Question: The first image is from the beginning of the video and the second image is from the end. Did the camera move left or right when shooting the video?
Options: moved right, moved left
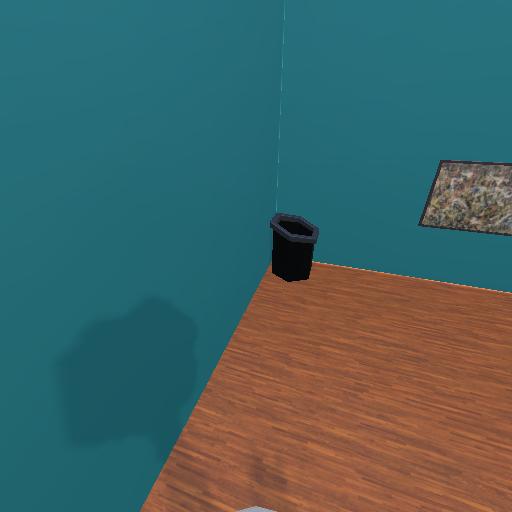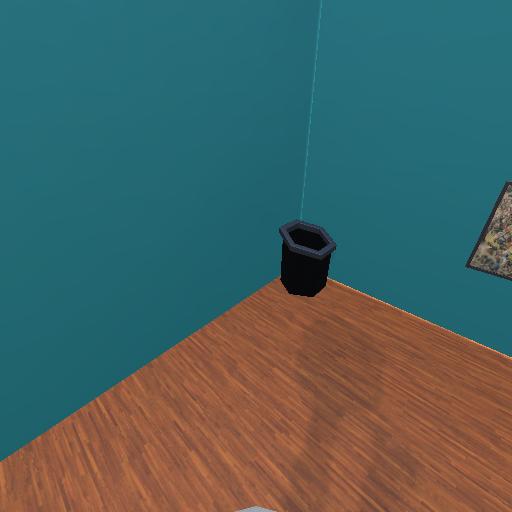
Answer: moved right